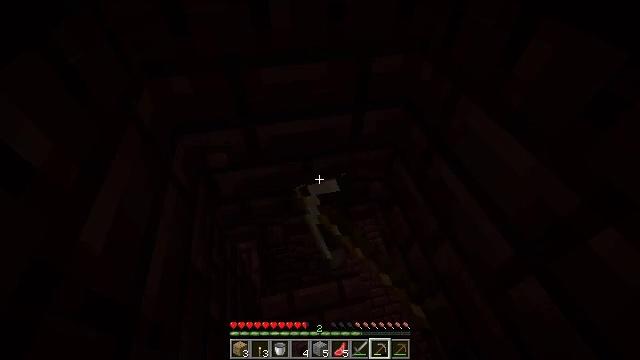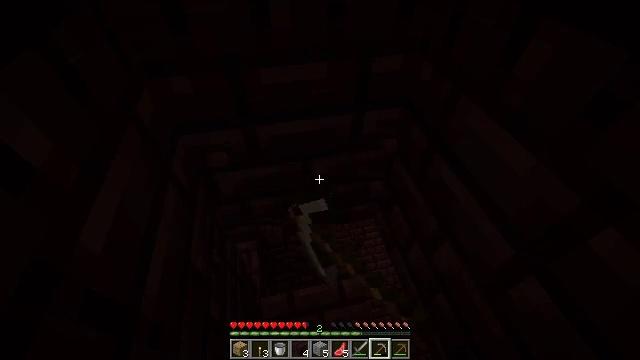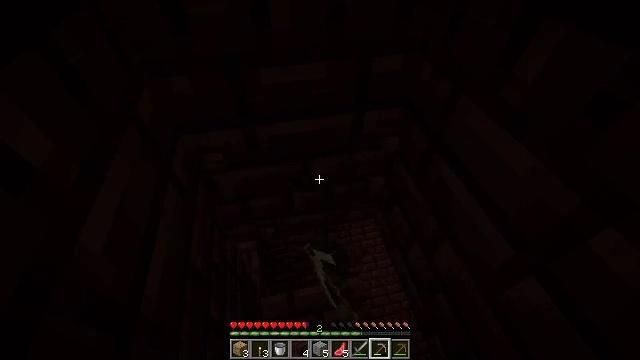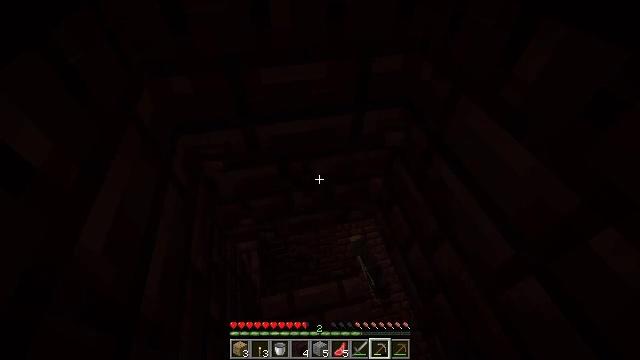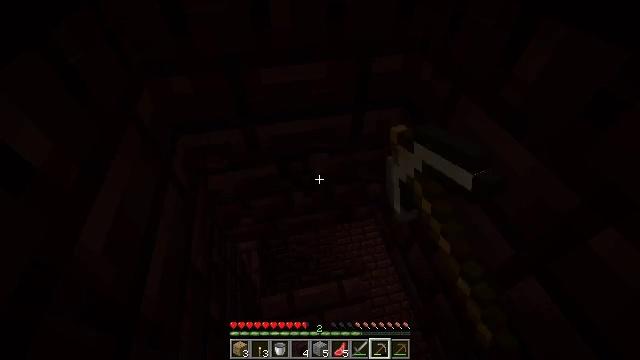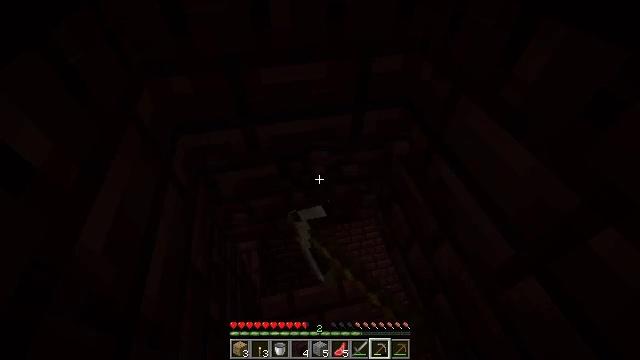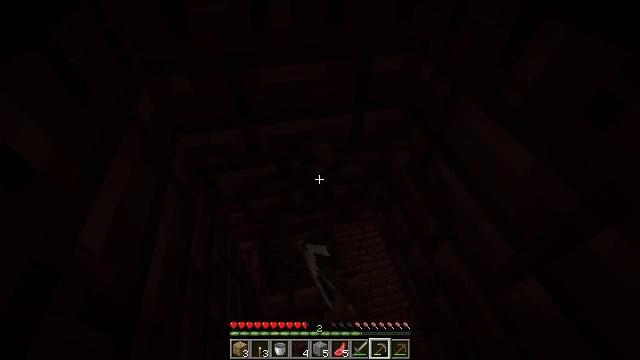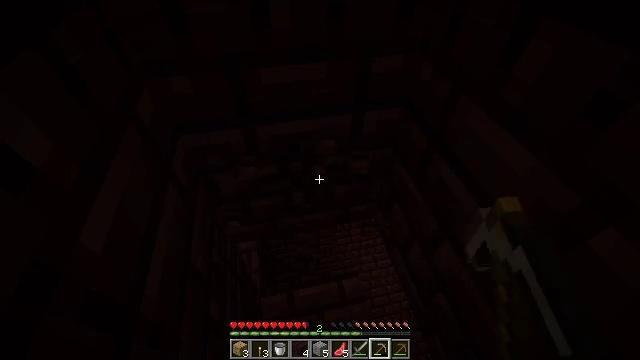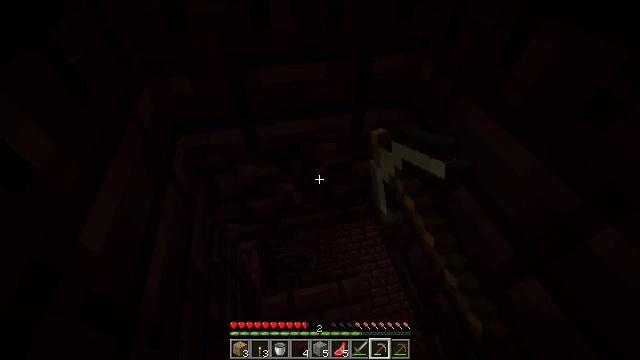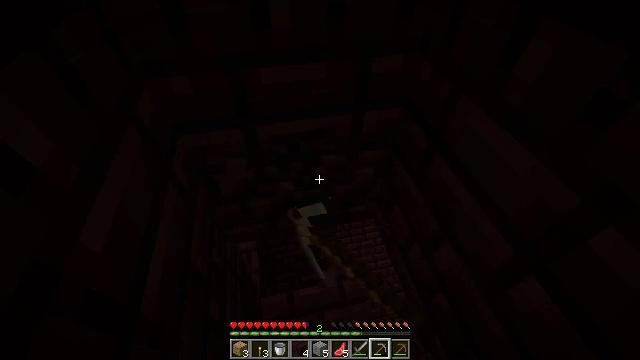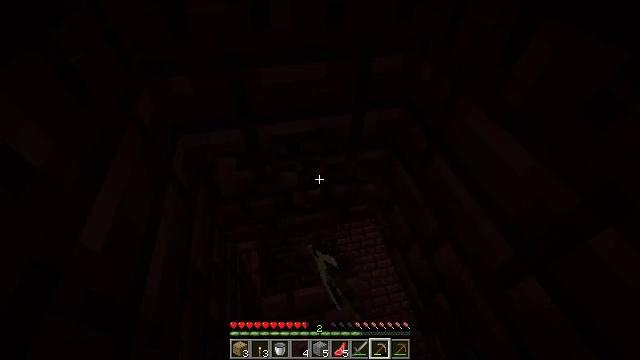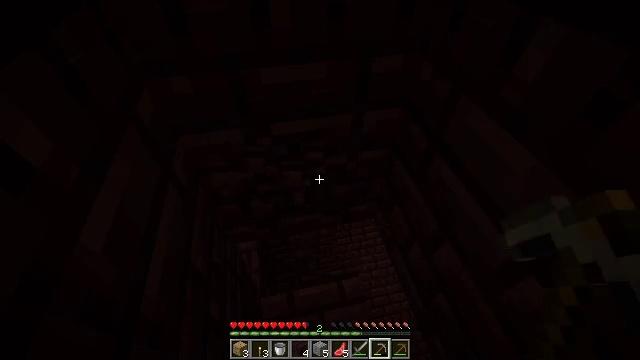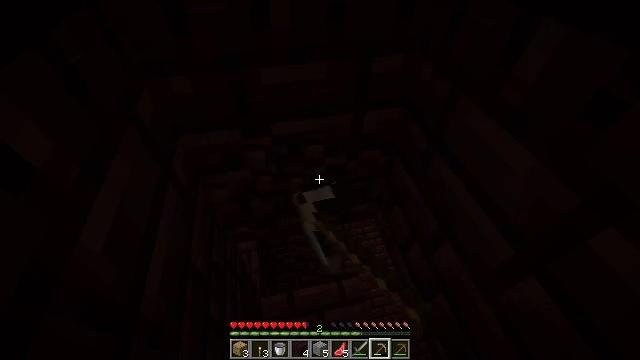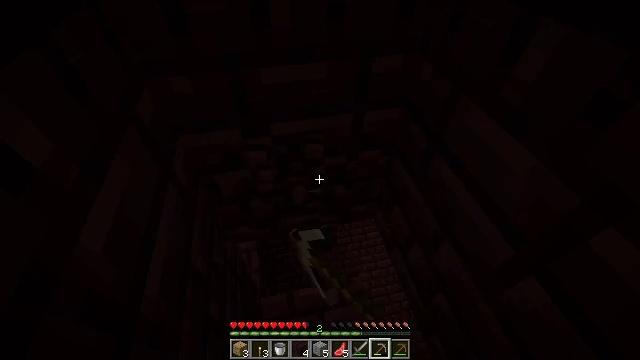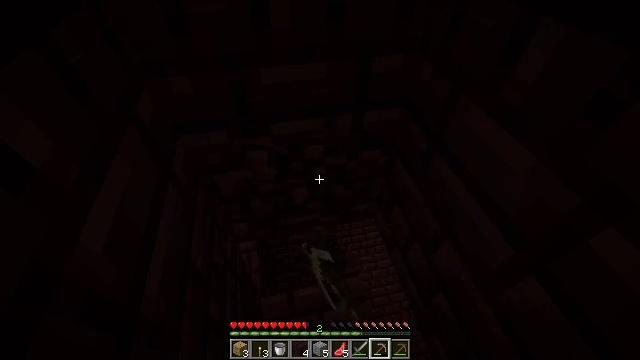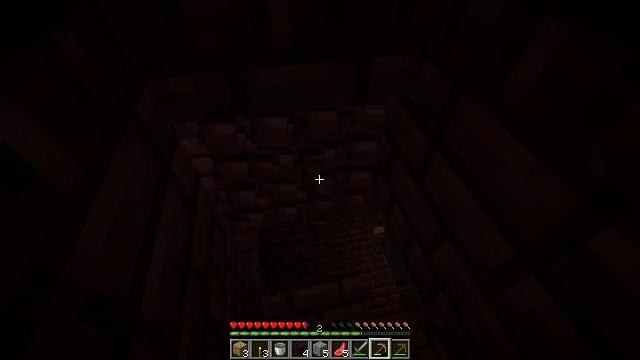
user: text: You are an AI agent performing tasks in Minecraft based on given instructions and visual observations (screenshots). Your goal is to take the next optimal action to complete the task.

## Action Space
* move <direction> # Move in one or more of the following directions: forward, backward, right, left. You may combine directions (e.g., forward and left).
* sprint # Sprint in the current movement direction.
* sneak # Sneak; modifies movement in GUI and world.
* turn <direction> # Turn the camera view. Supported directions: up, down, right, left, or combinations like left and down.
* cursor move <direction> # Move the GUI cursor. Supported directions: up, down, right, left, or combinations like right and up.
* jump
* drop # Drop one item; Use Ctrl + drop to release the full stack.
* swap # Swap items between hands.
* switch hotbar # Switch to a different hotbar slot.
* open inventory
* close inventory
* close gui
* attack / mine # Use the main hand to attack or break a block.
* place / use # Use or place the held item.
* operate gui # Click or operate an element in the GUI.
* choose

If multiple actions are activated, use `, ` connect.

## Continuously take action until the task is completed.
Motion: motion action
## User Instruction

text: Break the nether bricks in a fortress.
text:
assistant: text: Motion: attack / mine
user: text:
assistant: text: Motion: attack / mine
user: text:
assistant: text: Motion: attack / mine
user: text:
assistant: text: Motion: attack / mine
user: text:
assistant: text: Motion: attack / mine
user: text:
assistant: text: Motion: attack / mine
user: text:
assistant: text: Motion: attack / mine
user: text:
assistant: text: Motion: attack / mine
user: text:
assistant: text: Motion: attack / mine
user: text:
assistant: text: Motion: attack / mine
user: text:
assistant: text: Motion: attack / mine
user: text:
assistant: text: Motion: attack / mine
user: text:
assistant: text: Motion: attack / mine
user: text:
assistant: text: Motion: attack / mine
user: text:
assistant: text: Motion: attack / mine
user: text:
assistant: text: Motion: attack / mine
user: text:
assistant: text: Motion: attack / mine
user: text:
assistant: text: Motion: no_op
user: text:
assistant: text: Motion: move forward, turn down
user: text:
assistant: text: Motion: no_op